Interaction volume radius: 5 \u00c5
Interaction volume height: 10 \u00c5
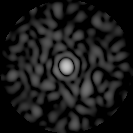
Disorder parameter: 0.78